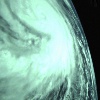
Label: cloud